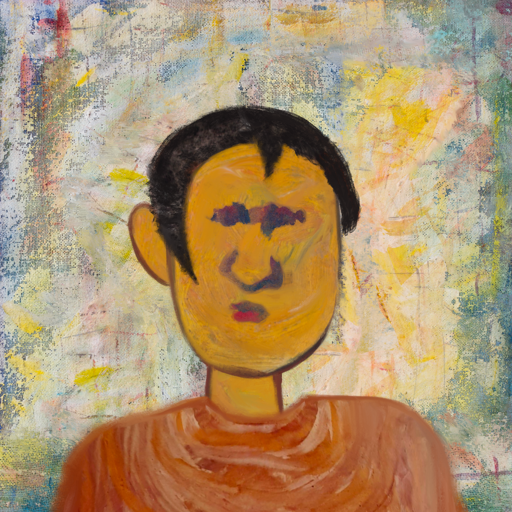
Background: Irani, Head And Neck Front: After_Raid, Face Front: In_The_Sun, Bust: Pious_Lady, Hair Front: Roy_Bahadur, Head Accessory: Blank, Second Necklace: Blank, Necklace: Blank, Baby: Blank